【题型】填空题　【知识点】平面几何　【难度】medium
在梯形 \(ABCD\) 中，\(AD \parallel BC\)，\(AD = 5\)，\(BC = 15\)，\(AB = 4\sqrt{5}\)，\(CD = 2\sqrt{5}\)。在边 \(DC\) 上取一点 \(E\)，满足 \(\tan\angle AED = \frac{4}{3}\)。将 \(\triangle ADE\) 沿 \(AB\) 方向平移得到 \(\triangle FGH\)（三个顶点依次对应），若点 \(H\) 在边 \(BC\) 上，则点 \(H\) 到直线 \(AE\) 的距离是 \underline{\quad\quad}。

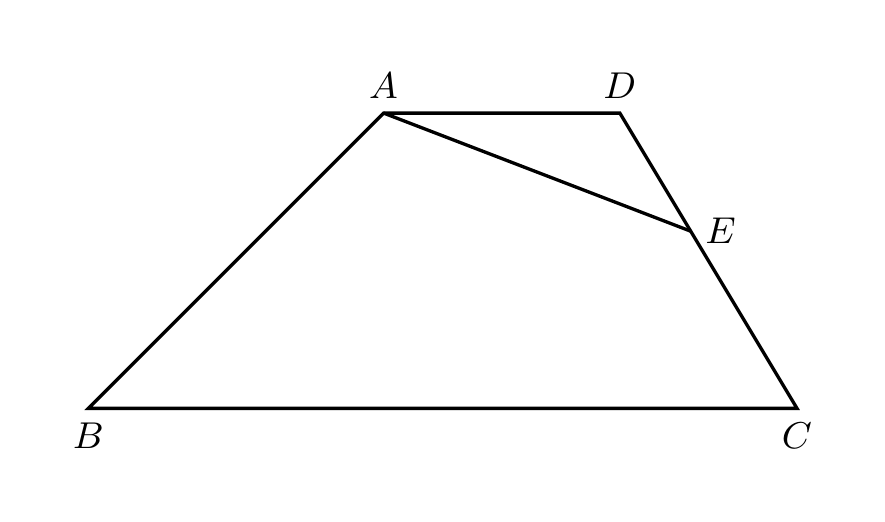
【解答】
【答案】$\boldsymbol{\dfrac{9\sqrt{5}}{5}}$

【知识点】相似三角形的判定与性质综合、解直角三角形的相关计算、利用平移的性质求解

【分析】延长 \(CD\)，\(BA\) 交于 \(P\)，连 \(HE\)，作 \(HQ \perp AE\) 于 \(Q\)，证 \(\triangle PAD \backsim \triangle PBC\)，得 \(\dfrac{PA}{PB} = \dfrac{PD}{PC} = \dfrac{AD}{BC} = \dfrac{1}{3}\)，推出 \(\angle P = 90^\circ\)；根据 \(\tan\angle AED = \dfrac{4}{3}\)，\(PA = 2\sqrt{5}\)，求出 \(PE = \dfrac{3\sqrt{5}}{2}\)，\(CE = PD + CD - PE = \dfrac{3\sqrt{5}}{2}\)，得到 \(E\) 为 \(PC\) 的中点；证 \(\angle AED = \angle QHE\) 即可求解；

【详解】解：延长 \(CD\)，\(BA\) 交于 \(P\)，连 \(HE\)，作 \(HQ \perp AE\) 于 \(Q\)，

\(\because AD \parallel BC\)，

\(\therefore \triangle PAD \backsim \triangle PBC\)，

\(\therefore \dfrac{PA}{PB} = \dfrac{PD}{PC} = \dfrac{AD}{BC} = \dfrac{1}{3}\)，

\(\because AB = 4\sqrt{5}\)，\(CD = 2\sqrt{5}\)，

\(\therefore PA = 2\sqrt{5}\)，\(PD = \sqrt{5}\)，

\(\therefore \angle AP^2 + PD^2 = AD^2\)，

\(\therefore \angle P = 90^\circ\)，

\(\because \tan\angle AED = \dfrac{4}{3}\)，\(PA = 2\sqrt{5}\)，

\(\therefore PE = \dfrac{3\sqrt{5}}{2}\)，

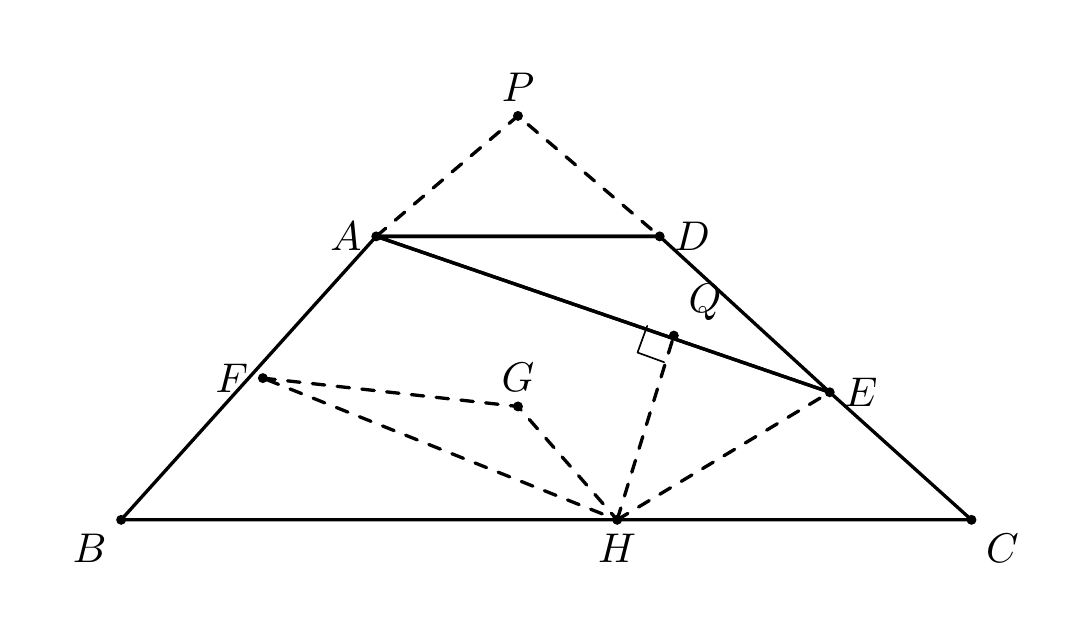